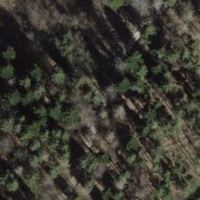
EUNIS habitat code: 44
Species observed at this site:
Petasites albus